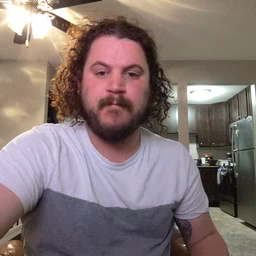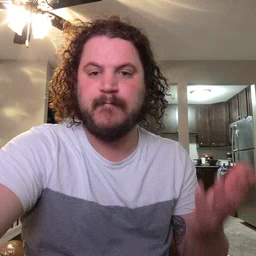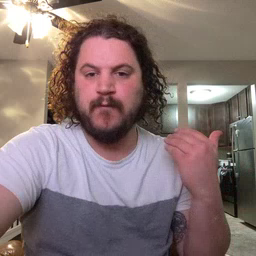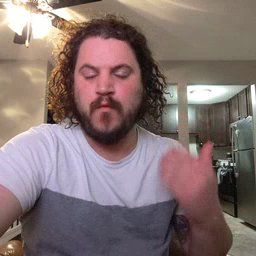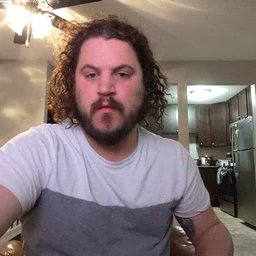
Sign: before